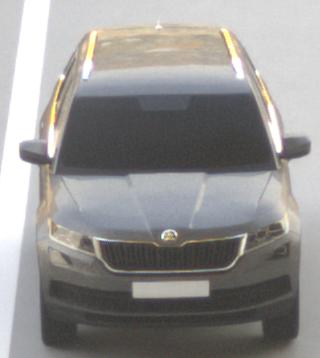
Make: Skoda
Model: Kodiaq 1.4 TSI
Detailed model: Kodiaq
Model produced from: 2017/03
Model produced until: 2018/05
Doors: 5
Color: gray
Road condition: dry road
Daytime: morning or afternoon
Contrast: medium contrast